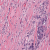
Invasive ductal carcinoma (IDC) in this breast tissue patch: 1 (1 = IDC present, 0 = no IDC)